Aerial crown-view tile of a tropical tree (Barro Colorado Island, Panama), acquired 20241112:
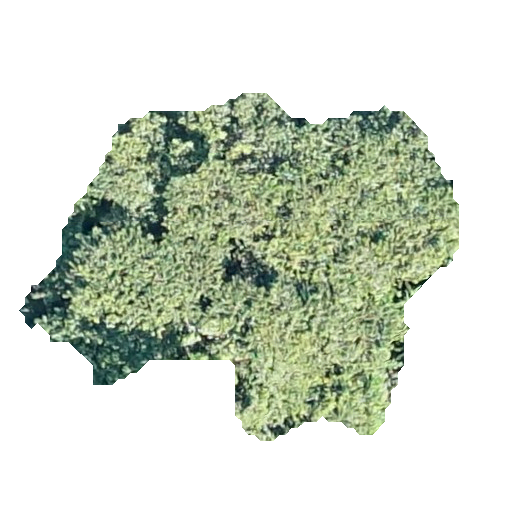
Species: Luehea seemannii
GBIF accepted scientific name: Luehea seemannii
Crown area: 155.706 m²